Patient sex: M
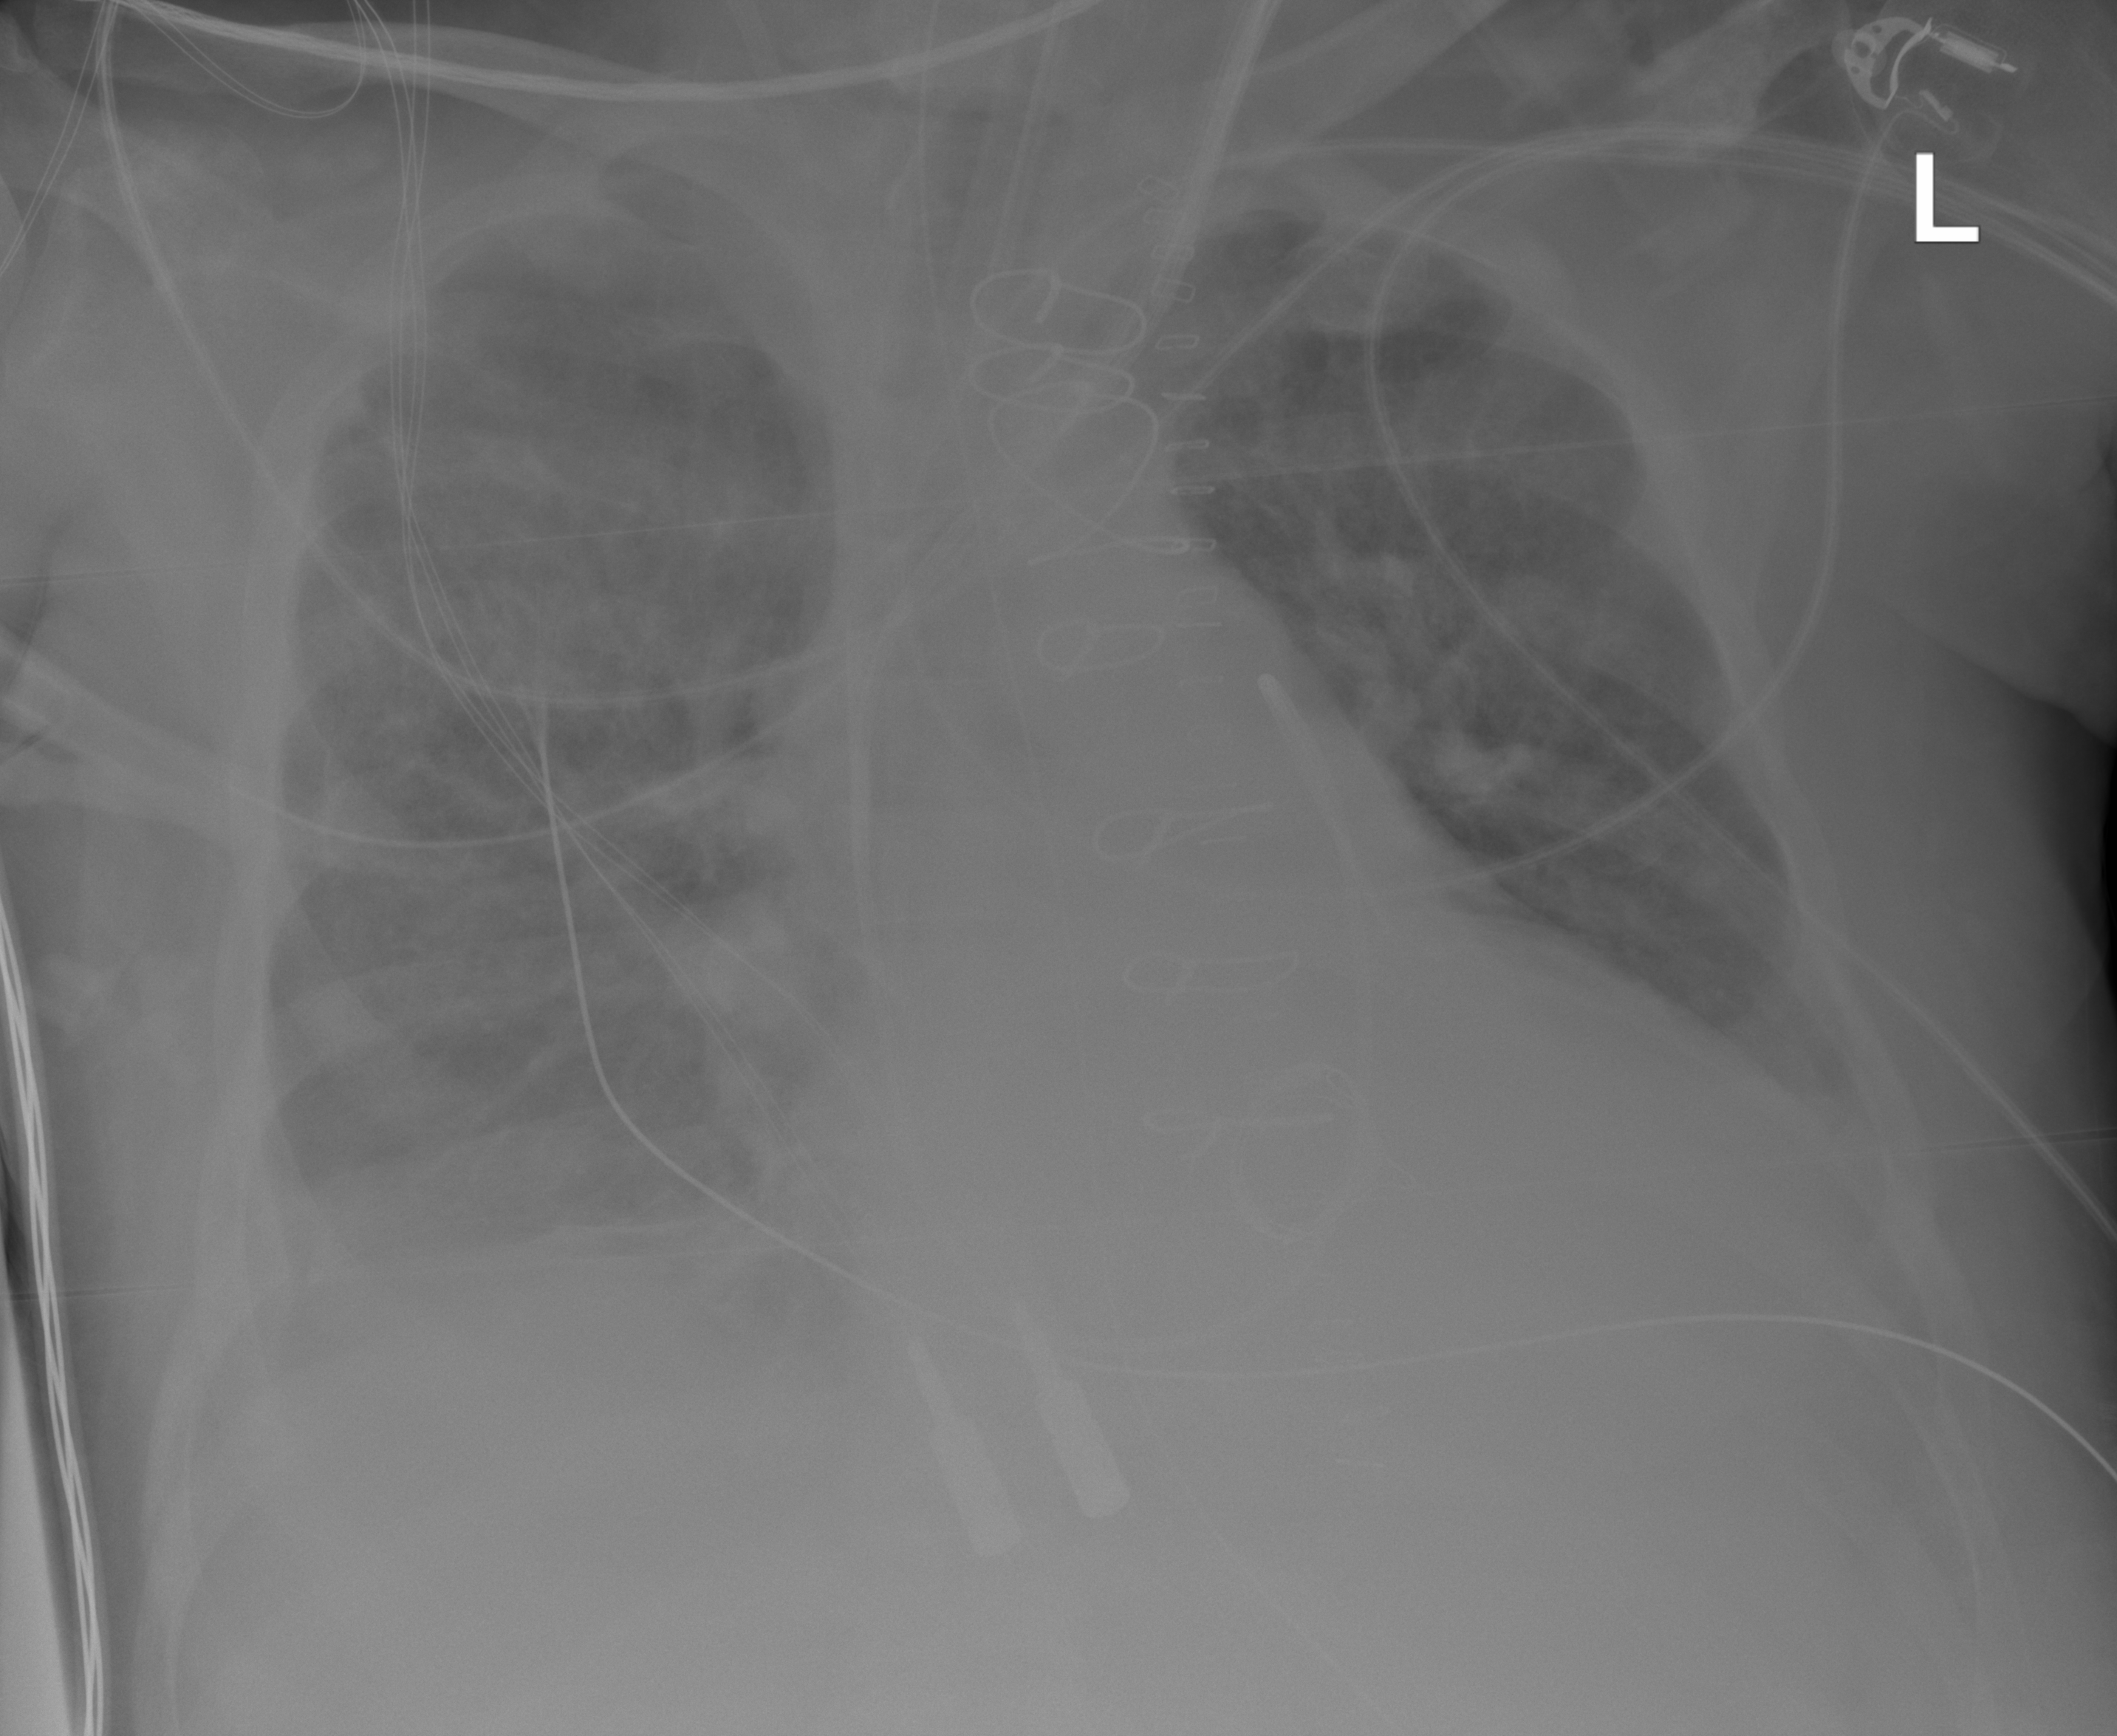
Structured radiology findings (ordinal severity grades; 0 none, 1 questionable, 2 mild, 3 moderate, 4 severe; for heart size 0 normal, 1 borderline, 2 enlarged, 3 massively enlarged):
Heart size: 2
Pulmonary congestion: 2
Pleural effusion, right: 2
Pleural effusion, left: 2
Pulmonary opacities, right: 2
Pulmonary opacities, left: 0
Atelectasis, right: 2
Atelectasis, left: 2